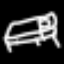
Label: bed